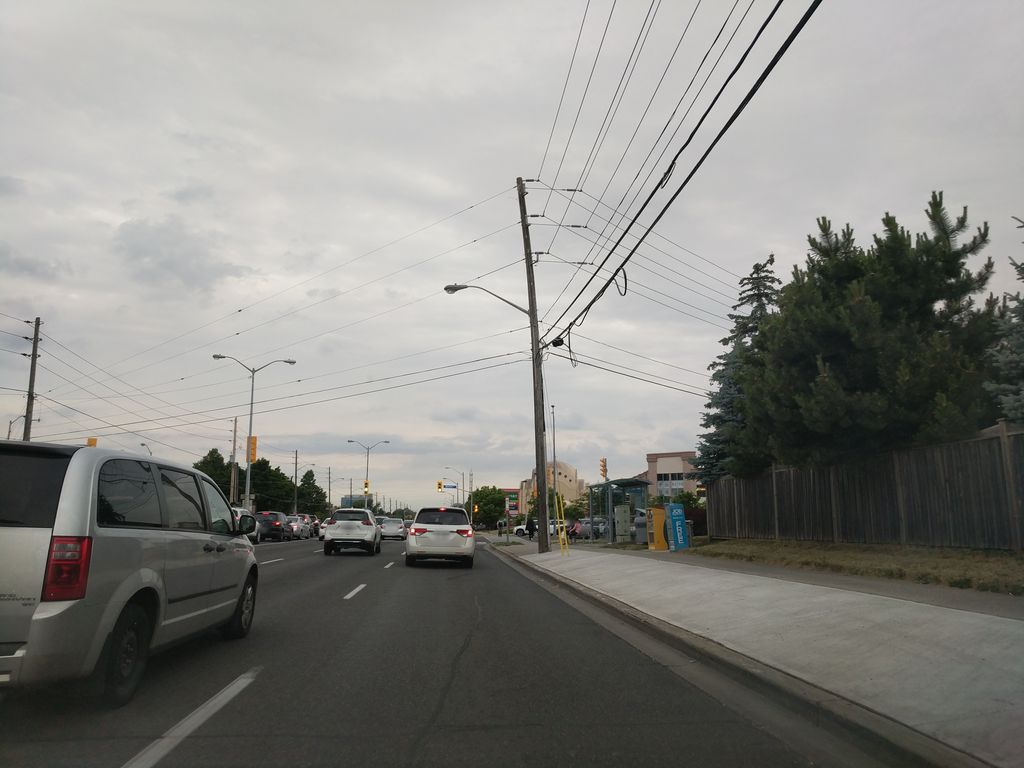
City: toronto